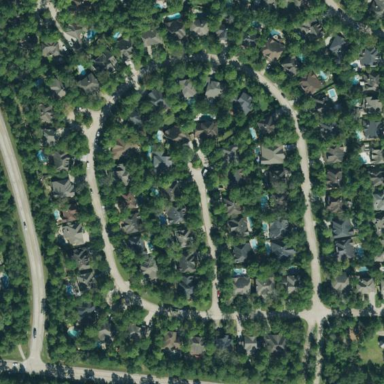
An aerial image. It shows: Residential area within neighborhood.